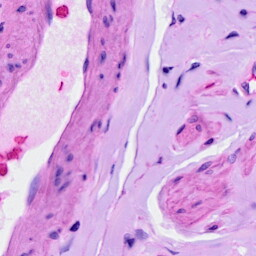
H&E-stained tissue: Ovarian